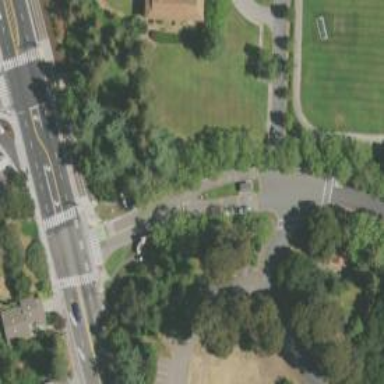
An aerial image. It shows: Service road with separate sidewalk.